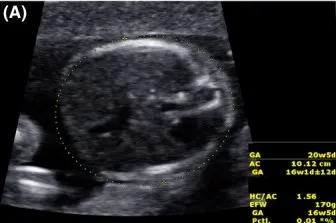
Ultrasonographic findings at 20 wk, 5 d of gestation. A, An abdominal circumference smaller by 4 wk of gestational age.
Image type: radiology (ultrasound)